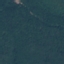
Land use / land cover class: Forest